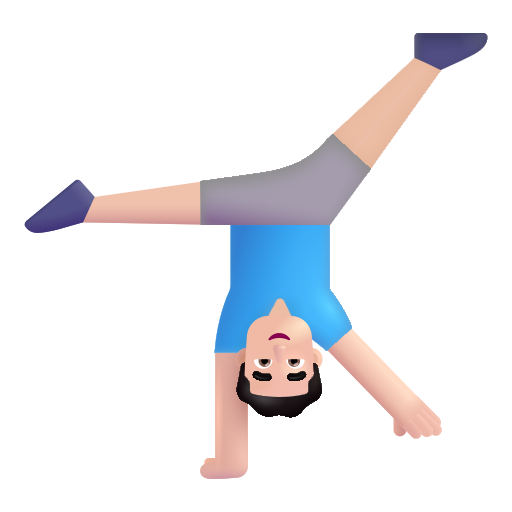
man cartwheeling color light